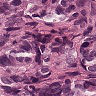
Metastatic tissue present: yes